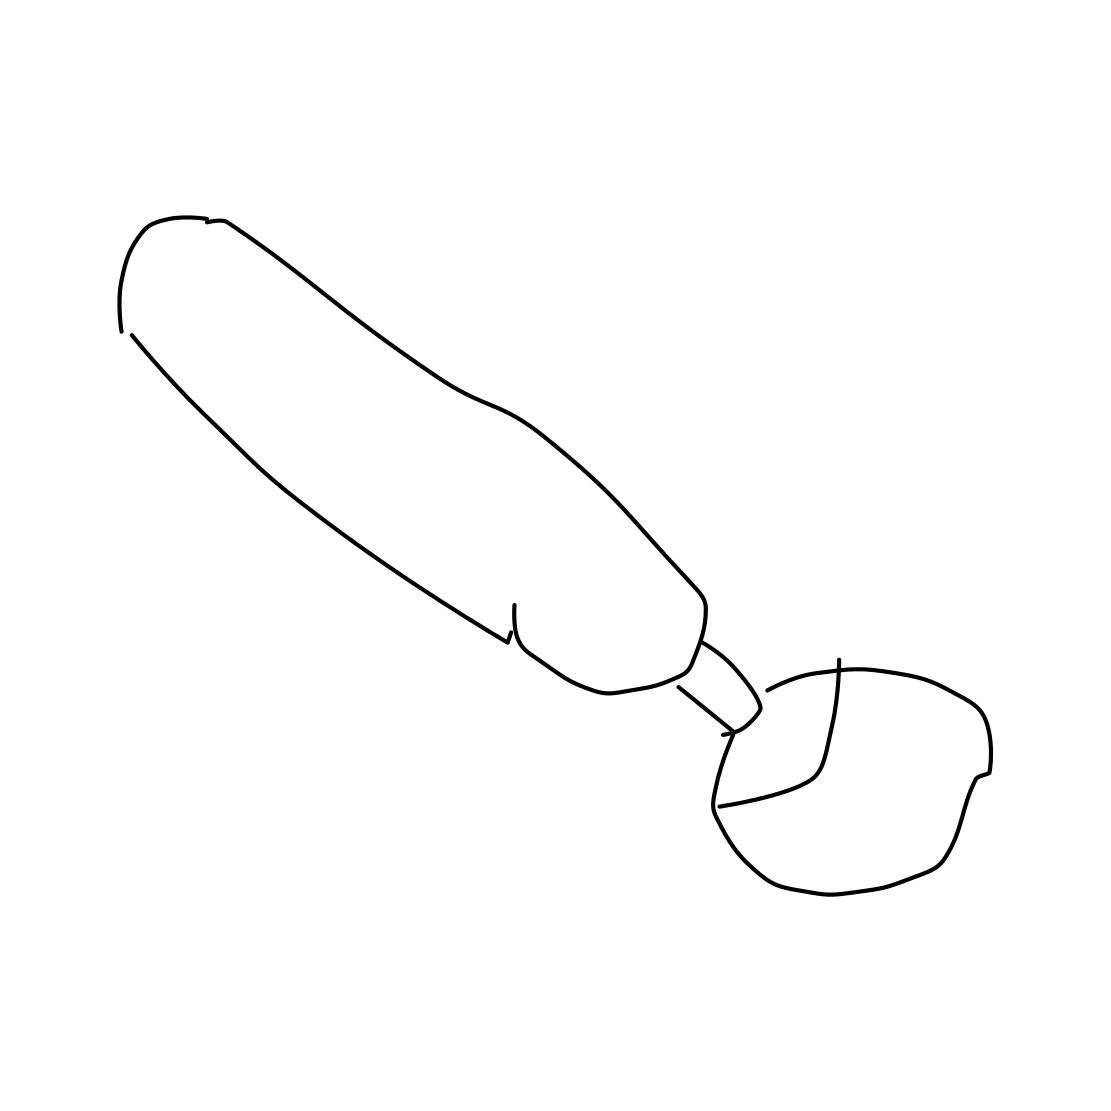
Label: bottle opener